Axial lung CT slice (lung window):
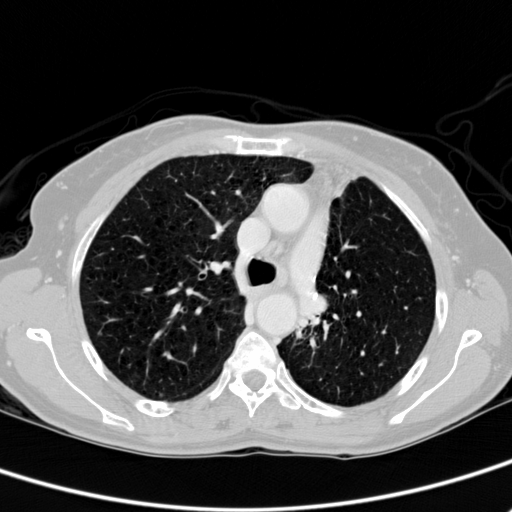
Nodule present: no